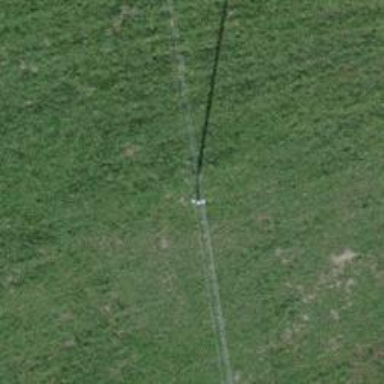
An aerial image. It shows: Minor power line.